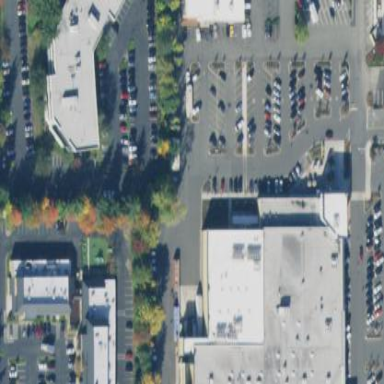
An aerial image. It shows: Parking area with diagonal orientation on asphalt surface.